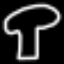
Label: mushroom